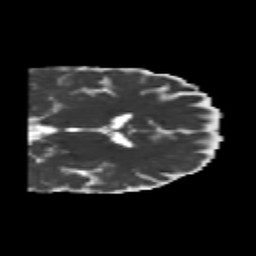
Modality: MD
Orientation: coronal
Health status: healthy
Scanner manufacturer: philips
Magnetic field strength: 3 T
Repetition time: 6.964 s
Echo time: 0.092 s